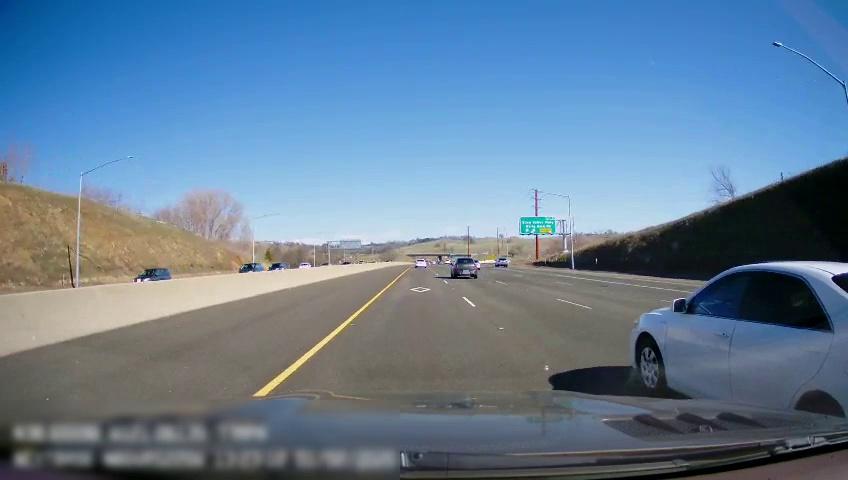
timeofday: Day
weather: Sunny
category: Drivable Space
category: Vehicles | Car
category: Vehicles | SUV
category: Vehicles | Car
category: Vehicles | Car
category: Vehicles | Car
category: Vehicles | Car
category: Vehicles | Car
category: Vehicles | SUV
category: Vehicles | SUV
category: Lanes | Current Lane
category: Lanes | Current Lane
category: Lanes | Alternate Lane
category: Lanes | Alternate Lane
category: Lanes | Alternate Lane
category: Lanes | Alternate Lane
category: Traffic | Signs